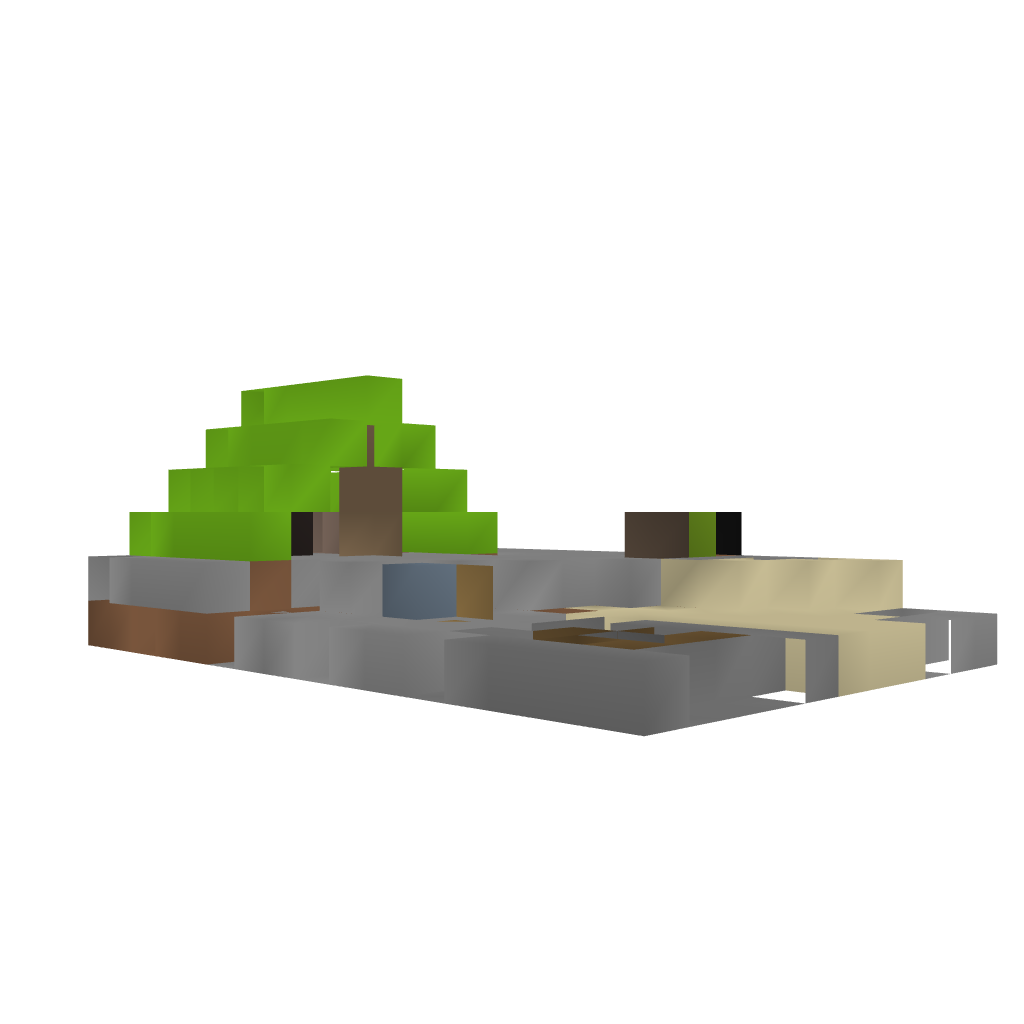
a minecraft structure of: Camping in Minecraft